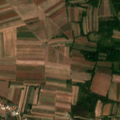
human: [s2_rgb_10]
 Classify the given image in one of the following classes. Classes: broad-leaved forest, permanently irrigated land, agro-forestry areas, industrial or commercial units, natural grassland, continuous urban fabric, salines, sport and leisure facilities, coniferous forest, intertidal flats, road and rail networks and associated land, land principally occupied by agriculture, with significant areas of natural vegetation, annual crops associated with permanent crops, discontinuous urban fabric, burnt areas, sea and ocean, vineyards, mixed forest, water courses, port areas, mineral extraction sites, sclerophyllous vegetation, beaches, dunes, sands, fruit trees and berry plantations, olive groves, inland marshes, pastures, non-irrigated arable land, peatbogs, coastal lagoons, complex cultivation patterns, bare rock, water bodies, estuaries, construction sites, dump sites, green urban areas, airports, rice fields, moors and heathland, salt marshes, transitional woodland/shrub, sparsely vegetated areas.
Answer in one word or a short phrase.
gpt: discontinuous urban fabric, non-irrigated arable land, land principally occupied by agriculture, with significant areas of natural vegetation